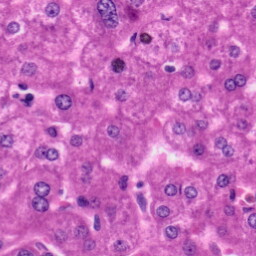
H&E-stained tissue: Liver